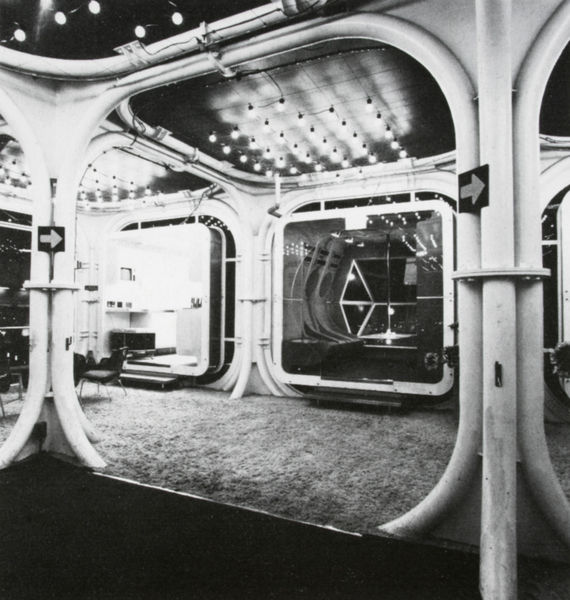
Titel: Innenansicht
Künstler: Kisho Kurokawa
Standort: Osaka
Institution: Takara Beautilion
Schlagwörter: licht, raum, innenraum, spiegel, modern, beleuchtung, ausstellung, pfeile, rohre, röhren